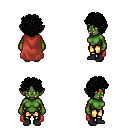
a pixel art fantasy rpg character, female body template, orc, green skin, maroon cape, gold greaves, black curly afro hairstyle, black shoes, four views (front, back, left, right), 2x2 character sprite sheet, small pixel art, hard edges, no anti-aliasing